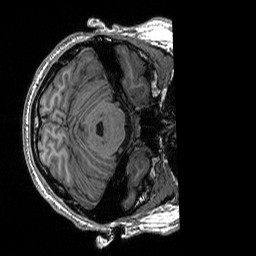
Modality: T1w
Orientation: axial
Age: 24
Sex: male
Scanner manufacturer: siemens
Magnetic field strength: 3 T
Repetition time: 2.53 s
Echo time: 0.0033 s